Field crop: maize
Growth stage: 2
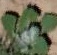
Species: chenopodium